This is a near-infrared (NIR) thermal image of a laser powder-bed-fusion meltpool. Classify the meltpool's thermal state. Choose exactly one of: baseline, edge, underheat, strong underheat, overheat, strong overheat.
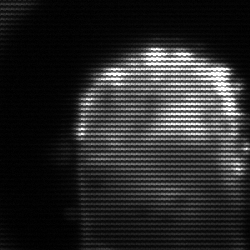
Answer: baseline